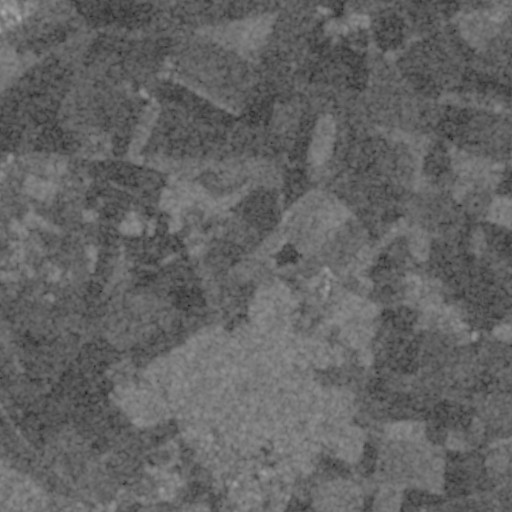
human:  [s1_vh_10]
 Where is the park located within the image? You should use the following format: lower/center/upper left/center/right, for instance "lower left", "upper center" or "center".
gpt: The park is located in the lower center of the image.
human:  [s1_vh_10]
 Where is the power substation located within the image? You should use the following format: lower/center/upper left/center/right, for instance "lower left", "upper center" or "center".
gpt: The power substation is located in the lower center of the image.
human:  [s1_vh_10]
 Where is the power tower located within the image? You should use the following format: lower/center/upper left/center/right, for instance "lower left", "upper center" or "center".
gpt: There is no power tower in the image.

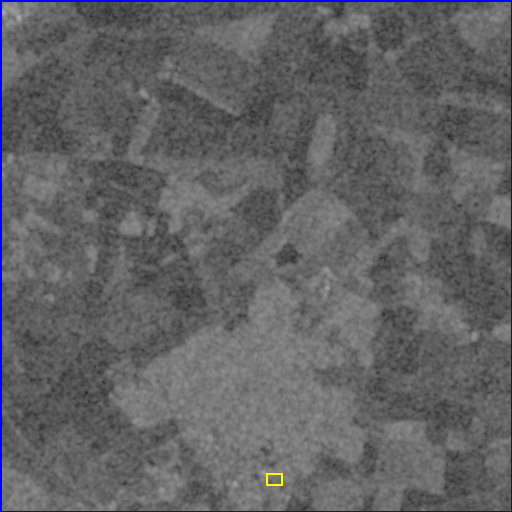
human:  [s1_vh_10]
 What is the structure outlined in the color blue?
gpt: The structure outlined in blue is a crop field.
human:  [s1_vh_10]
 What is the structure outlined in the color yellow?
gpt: The structure outlined in yellow is a park.
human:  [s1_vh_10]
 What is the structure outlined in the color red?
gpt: There is no red outline.